Question: I download my code repository from:
hg clone <URL>
And now I have the folders on my machine; I can open the solution and develop on it. Now when I run hg log I don't see the initial push I made. Shouldn't I be able to see the initial push on the log?
I though cloning a repo got the complete changesets?
Thanks for the help.

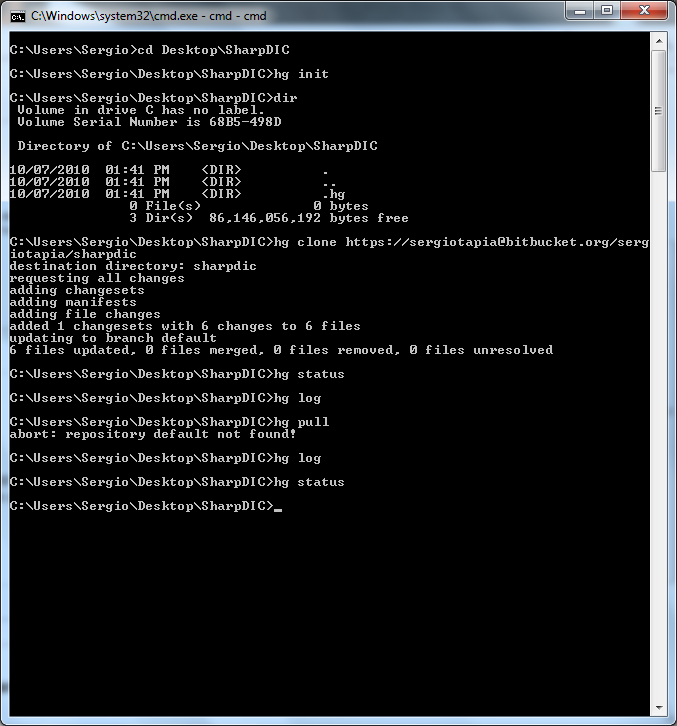
Answer: It seems you have created a repository ('hg init') and then cloned an external repository into it.
You simply need to skip the first step and then 'cd sharpdic' after cloning for your commands to be executed in/on the right repository.